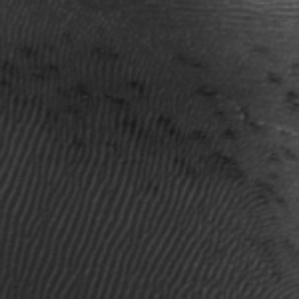
Label: frost